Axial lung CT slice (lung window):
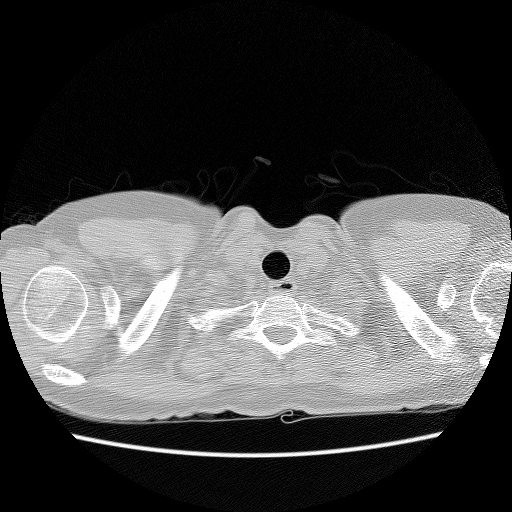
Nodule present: no